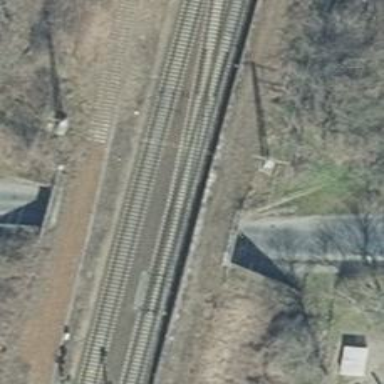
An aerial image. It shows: Bridge with electrified railway tracks featuring contact line.